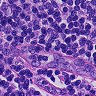
Metastatic tissue present: no